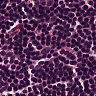
Metastatic tissue present: no